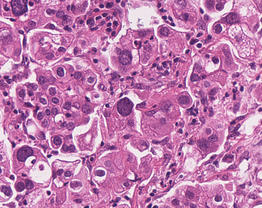
Tumor epithelial tissue: yes
Tumor-associated stroma tissue: no
Normal tissue: no